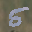
Label: 5